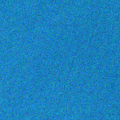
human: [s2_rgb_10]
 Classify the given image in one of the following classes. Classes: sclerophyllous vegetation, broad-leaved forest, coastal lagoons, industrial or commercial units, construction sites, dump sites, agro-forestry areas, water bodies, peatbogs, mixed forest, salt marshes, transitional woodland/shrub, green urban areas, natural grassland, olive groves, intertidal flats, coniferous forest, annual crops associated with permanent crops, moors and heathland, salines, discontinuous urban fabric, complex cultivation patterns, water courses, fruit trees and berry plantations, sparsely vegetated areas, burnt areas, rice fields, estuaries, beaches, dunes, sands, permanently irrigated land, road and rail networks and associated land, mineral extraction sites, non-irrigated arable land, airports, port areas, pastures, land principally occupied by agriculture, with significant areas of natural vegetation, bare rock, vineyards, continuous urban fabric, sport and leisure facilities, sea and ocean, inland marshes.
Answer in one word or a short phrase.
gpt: sea and ocean